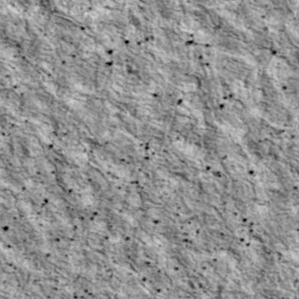
Label: non_frost